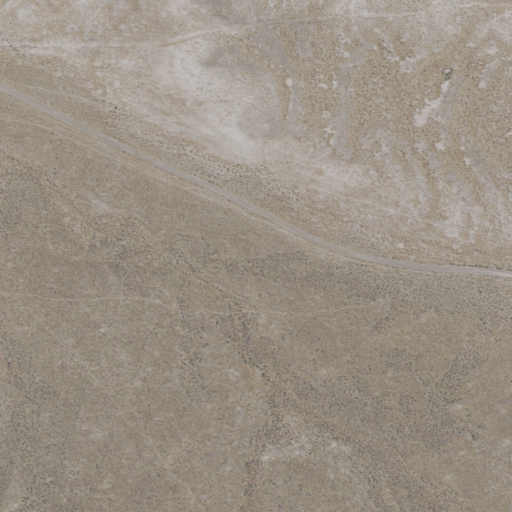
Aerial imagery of plain(s) in Oregon named White Sage Flat containing only shrub